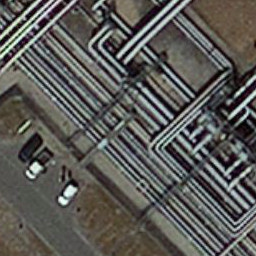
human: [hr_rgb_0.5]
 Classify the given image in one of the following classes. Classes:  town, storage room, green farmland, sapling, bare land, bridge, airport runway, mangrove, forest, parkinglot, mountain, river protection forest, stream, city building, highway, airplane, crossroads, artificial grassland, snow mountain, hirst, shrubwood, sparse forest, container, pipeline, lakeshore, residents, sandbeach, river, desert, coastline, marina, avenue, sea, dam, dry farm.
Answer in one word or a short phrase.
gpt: pipeline